Question: I am currently working on a problem where I have two agent-sets: buyers and sellers and the sellers are linked-to buyers. My question is: How to ask the buyers to choose the minimum of seller's variable (price).

I thought I can do it through primitives like:
'''
ask buyers with [count my-in-links > 1][
min-one-of price of other-end ;; something like this, this don't work obviously just wanted to show you my idea.
]
'''
or:
'''
ask buyers with [count my-in-links > 1][
if min-one-of in-link-neighbors of in-link-neighbors price < 1[
set color yellow
]
]
'''
Thank you.
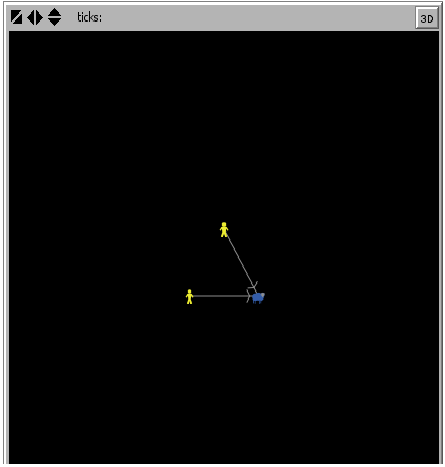
Answer: I guess you need something like this:
'''
... min-one-of in-link-neighbors [price]
'''
e.g., if you want to store the cheapest seller as an agent in a variable:
'''
ask buyers with [count my-in-links > 1][
let cheapest-seller min-one-of in-link-neighbors [price]
]
'''
Or you can access the price of this seller directly and for example store it in a variable:
'''
ask buyers with [count my-in-links > 1][
let cheapest-price [price] of min-one-of in-link-neighbors [price]
]
'''